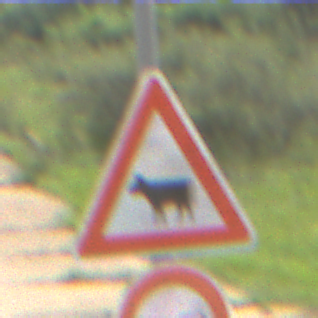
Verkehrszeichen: ViehtriebRechts
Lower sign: Ueberholverbot
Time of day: Midday
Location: Outdoor (Nature)
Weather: PartlyCloudy
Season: NotSpecified
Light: Natural